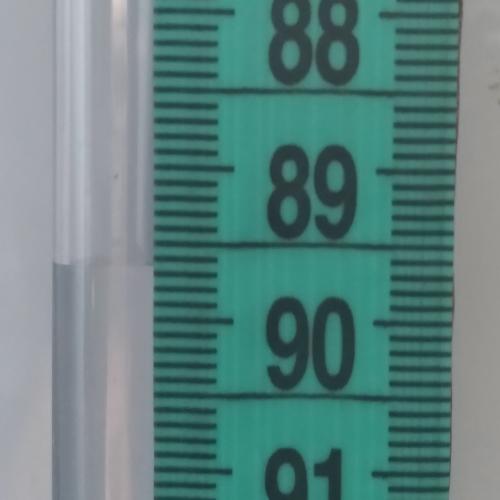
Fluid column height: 89.7 cm